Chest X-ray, PA view. Patient: 41 years old, sex M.
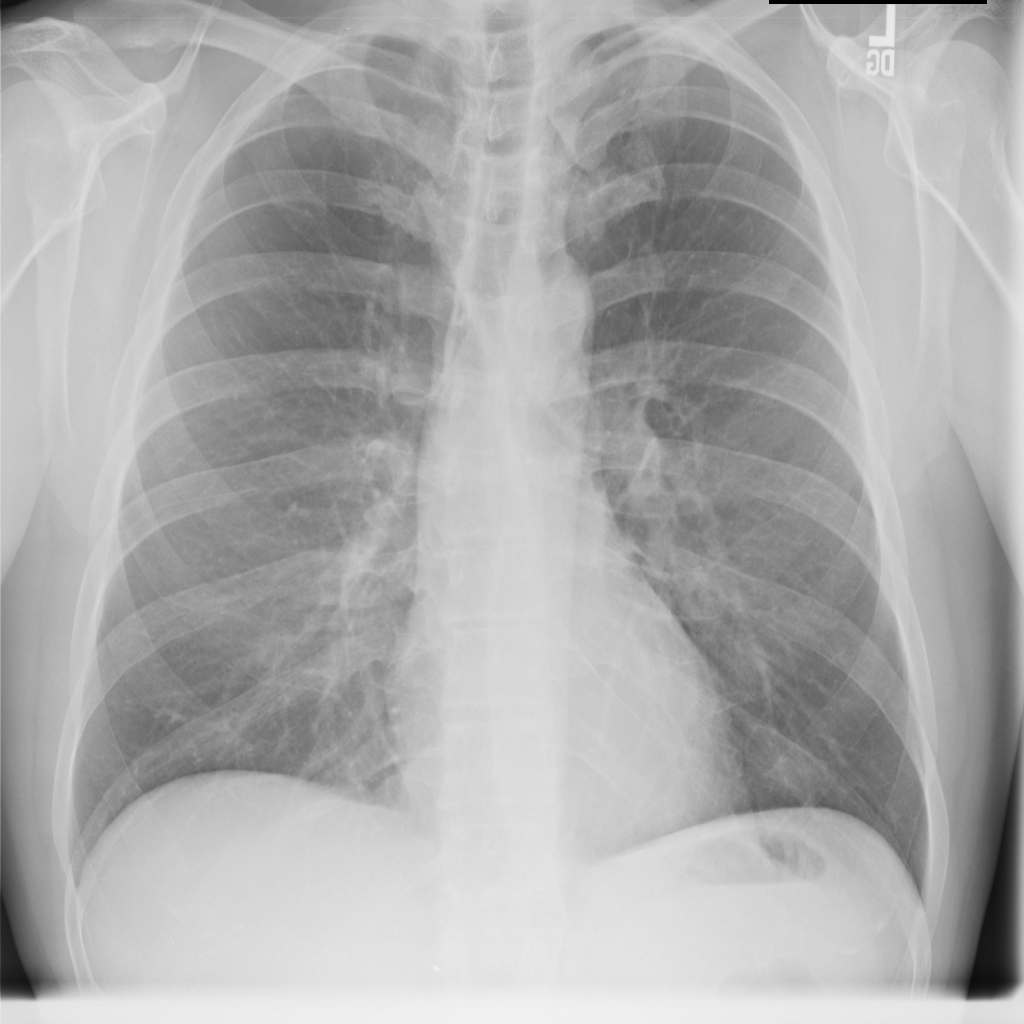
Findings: No Finding